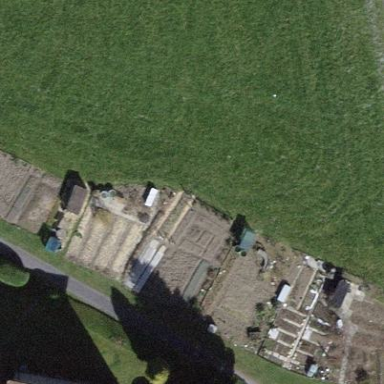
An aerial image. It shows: Area designated for allotments.